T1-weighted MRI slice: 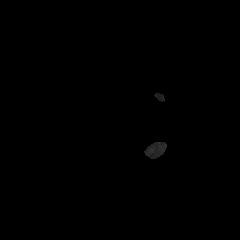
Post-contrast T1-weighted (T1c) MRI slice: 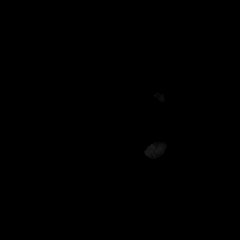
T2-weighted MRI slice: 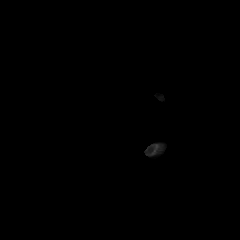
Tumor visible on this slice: no